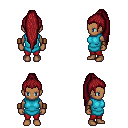
a pixel art fantasy rpg character, female body template, human, dark skin, teal tunic, red pants, brunette extra-long topknot hairstyle, leather bracers, four views (front, back, left, right), 2x2 character sprite sheet, small pixel art, hard edges, no anti-aliasing